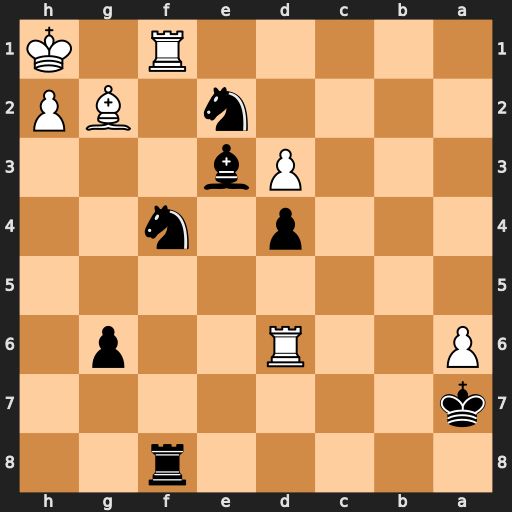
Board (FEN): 5r2/k7/P2R2p1/8/3p1n2/3Pb3/4n1BP/5R1K
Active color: b
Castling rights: -
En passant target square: -
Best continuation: Ng3+ hxg3 Rh8+ Bh3 Rxh3#